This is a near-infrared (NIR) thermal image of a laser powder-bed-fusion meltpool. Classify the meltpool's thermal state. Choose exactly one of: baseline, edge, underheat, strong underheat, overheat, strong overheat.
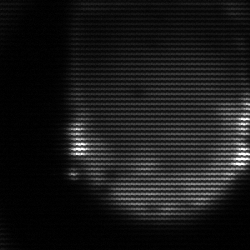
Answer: edge